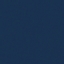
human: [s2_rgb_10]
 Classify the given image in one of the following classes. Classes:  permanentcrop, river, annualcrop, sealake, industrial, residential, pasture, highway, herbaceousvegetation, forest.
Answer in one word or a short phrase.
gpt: SeaLake